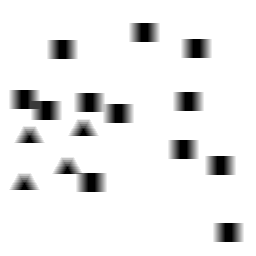
Squares: 12
Triangles: 4
Stars: 0
Total shapes: 16